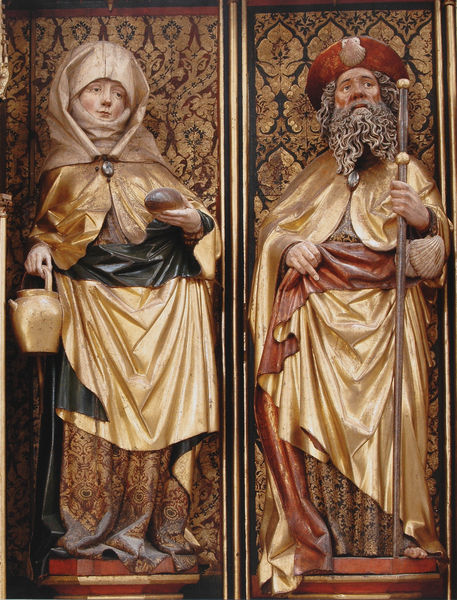
Titel: Hochaltar, hl. Elisabeth und hl. Jakobus
Standort: Rothenburg ob der Tauber
Institution: St. Jakob
Schlagwörter: blau, mann, umhang, wasser, grün, sitzen, bunt, frau, grau, hintergrund, holz, hut, kleid, schwarz, gürtel, rot, tuch, haube, muster, ornament, rock, bart, gesichter, falten, gesicht, halten, sockel, vollbart, hände, kirche, figur, gewand, gold, mantel, reich, gewänder, saum, brosche, gotik, locken, renaissance, kanne, krug, skulptur, statue, kopfbedeckung, kübel, schürze, topf, zwei, stab, farbe, figuren, kopftuch, detail, brot, faltenwurf, plastik, krempe, foto, photographie, wei, spange, nische, jungfrau, brokat, altar, schnitzerei, photo, tracht, ehepaar, skulpturen, statuen, hintergund, farbfoto, frrau, elisabeth, konsole, heilige, muschel, niesche, gefasst, muscheln, hirte, schäfer, fassung, schrein, schließe, geschnitzt, anna, josef, standbild, kessel, standbilder, nischen, seitenflügel, amnn, pilger, jakob, kane, jakobus, schitzerei, fau mann, heilige elisabeth, raffen, schnitzere, schüsselfalte, pilgerstab, antonius, sokcel, kanne jungfrau, sheilige